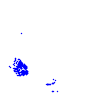
Particle: electron